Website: macys
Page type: account-selection
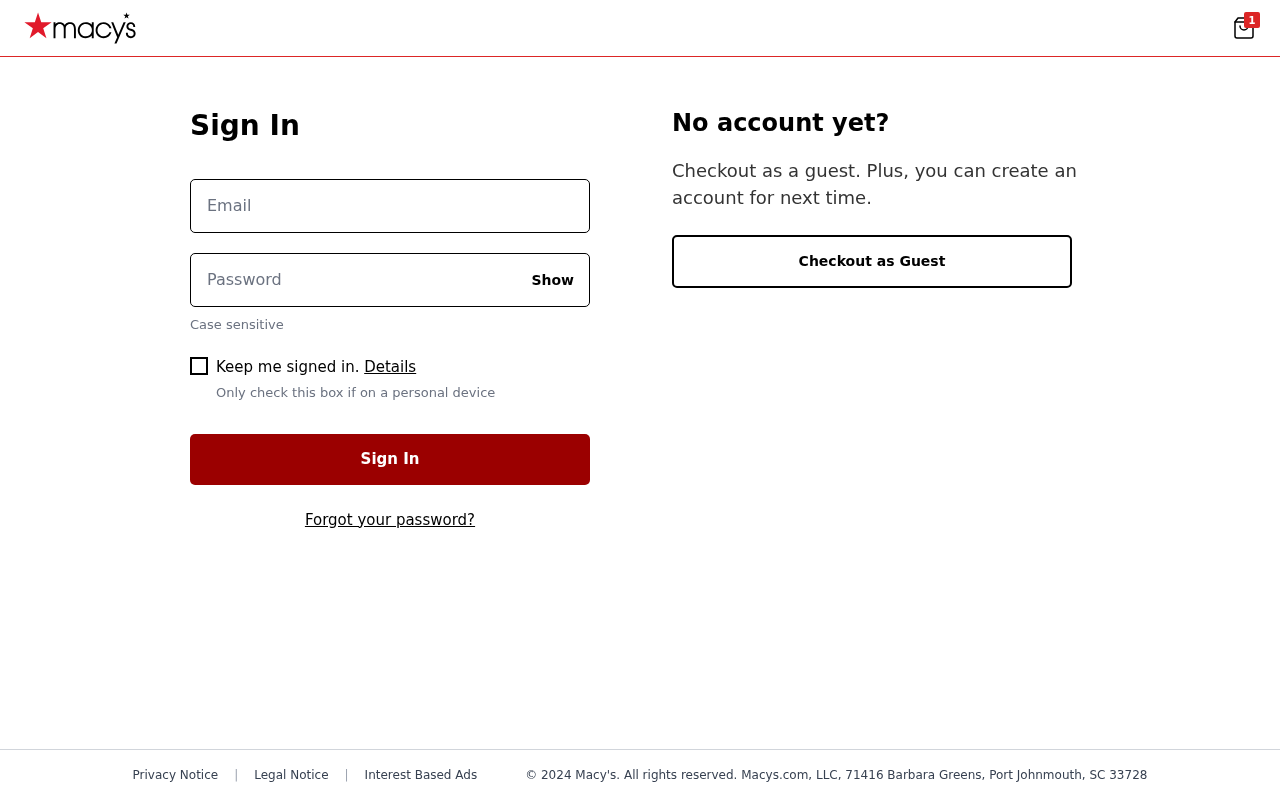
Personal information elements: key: PII_LOGIN_USERNAME
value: justin.stanley
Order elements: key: ORDER_NUM_ITEMS
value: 1